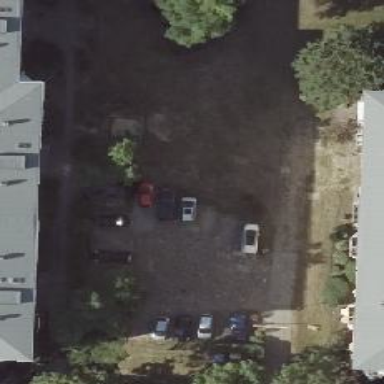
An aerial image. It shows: Parking aisle designated as service road.